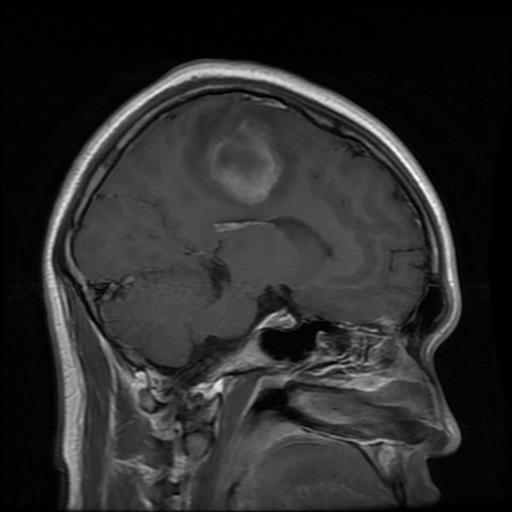
Label: glioma